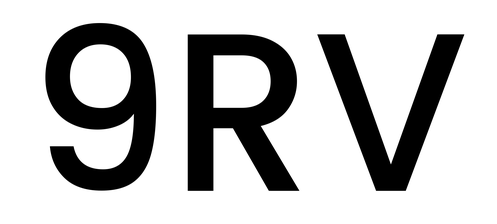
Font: Poppins-Medium